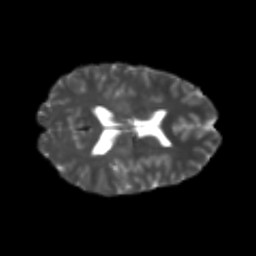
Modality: T2w
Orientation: axial
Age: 24
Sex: female
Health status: healthy
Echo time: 0.074 s